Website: ulta-beauty
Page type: billing-address
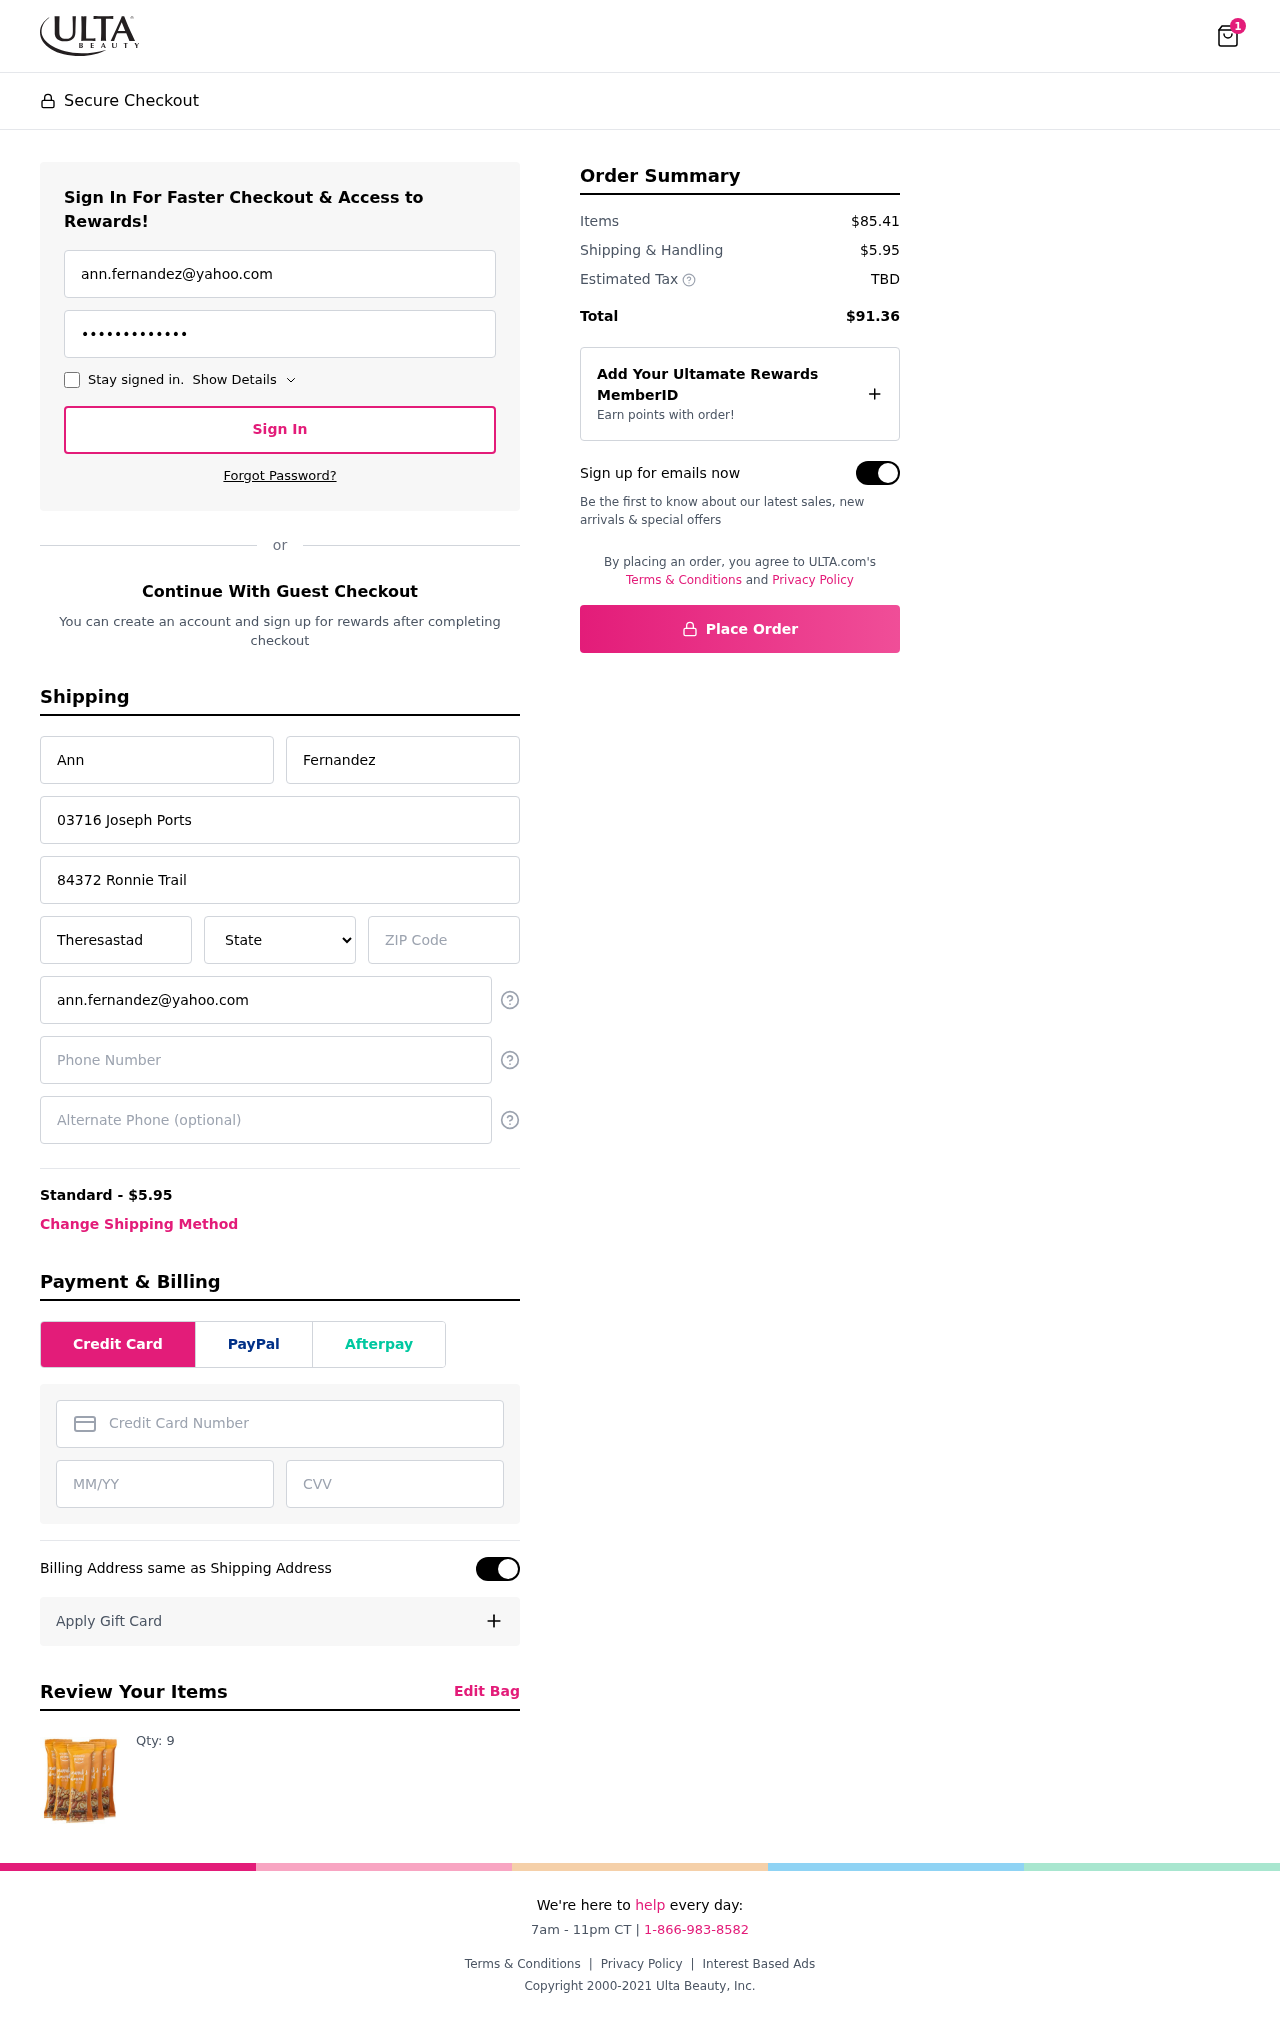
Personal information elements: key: PII_STATE
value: Illinois
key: PII_EMAIL
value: ann.fernandez@yahoo.com
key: PII_FIRSTNAME
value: Ann
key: PII_LASTNAME
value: Fernandez
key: PII_STREET
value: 03716 Joseph Ports
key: PII_STREET2
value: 84372 Ronnie Trail
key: PII_CITY
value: Theresastad
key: PII_POSTCODE
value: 19930
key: PII_PHONE
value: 3545786274
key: PII_CARD_NUMBER
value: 3470 5547 5924 524
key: PII_CARD_EXPIRY
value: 09/28
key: PII_CARD_CVV
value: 0584
Product elements: key: PRODUCT1_QUANTITY
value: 9
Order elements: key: ORDER_NUM_ITEMS
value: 1
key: ORDER_SHIPPING_COST
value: $5.95
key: ORDER_SUBTOTAL
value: $85.41
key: ORDER_TOTAL
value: $91.36